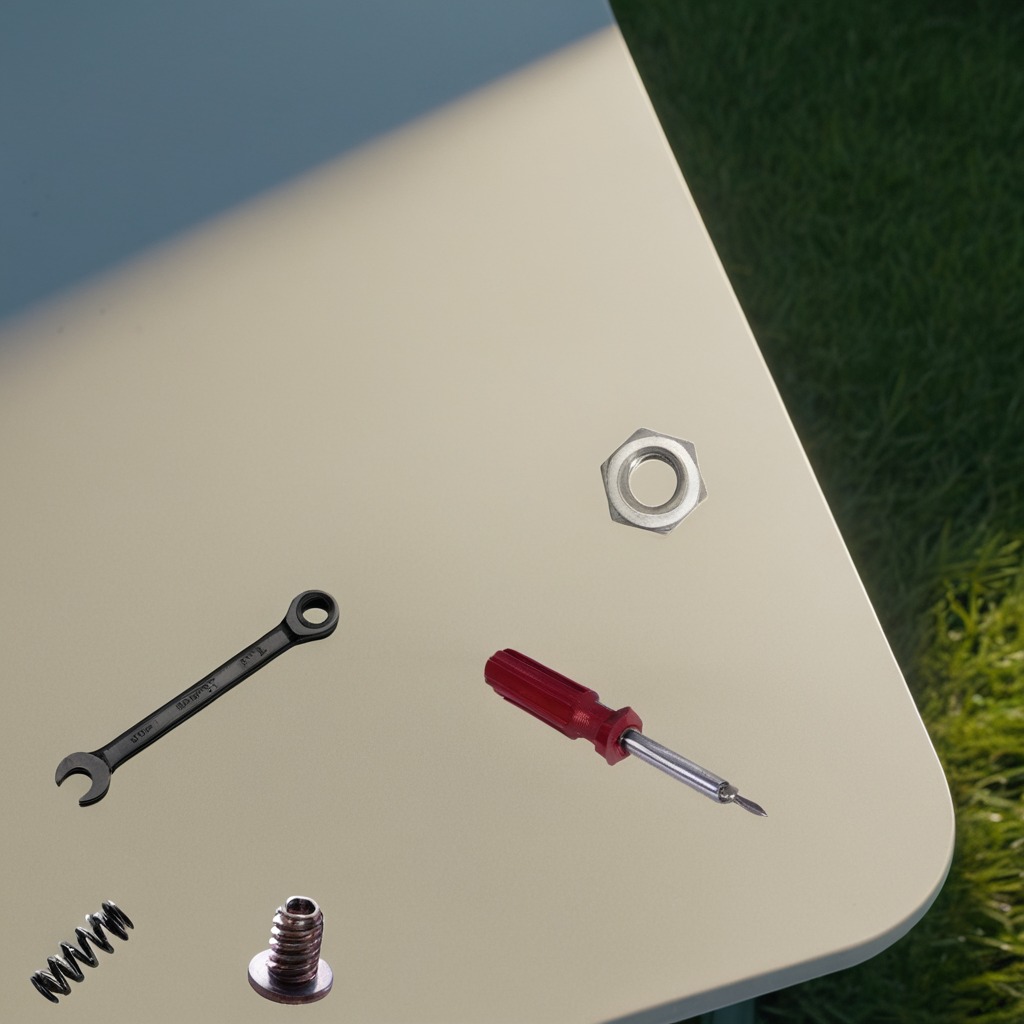
A metal machine screw, a coiled metal spring, a screwdriver, a metal nut, and a wrench are lying on a clean utility table in a temporary outdoor tool station afternoon light present textured surface.